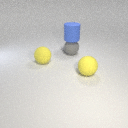
large gray rubber sphere below large blue rubber cylinder